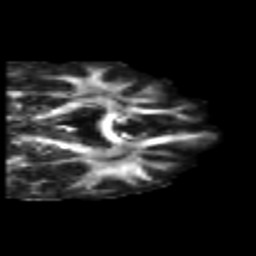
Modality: FA
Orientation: coronal
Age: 22
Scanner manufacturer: philips
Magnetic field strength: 3 T
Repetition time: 8.6 s
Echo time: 0.127 s